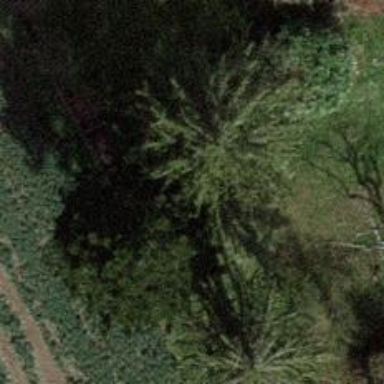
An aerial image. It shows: Evergreen needle-leaved tree.